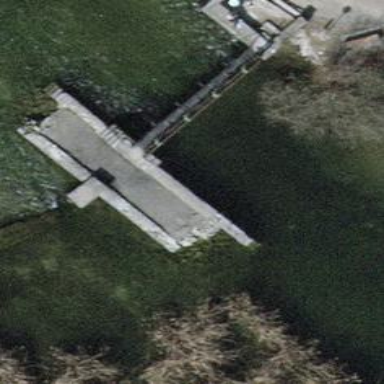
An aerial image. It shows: Seawall made of concrete.